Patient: sex F, age 43
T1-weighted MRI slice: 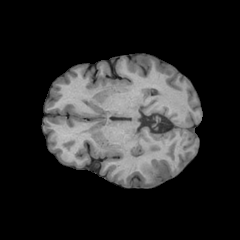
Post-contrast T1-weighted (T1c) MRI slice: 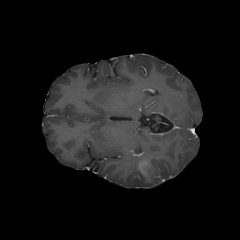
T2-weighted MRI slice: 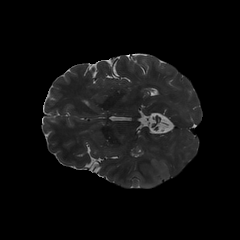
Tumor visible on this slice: yes
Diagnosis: Astrocytoma, IDH-wildtype
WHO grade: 3